Теплоизолированный цилиндр высотой~$2H$ и объемом~$2V$ закрыт снизу теплонепроводящим поршнем. Цилиндр разделен на~два одинаковых отсека теплонепроводящей перегородкой массы~$m$. Перегородка лежит на~круглом выступе в~цилиндре, а~прокладка между ними обеспечивает плотный контакт. Оба отсека заполнены газообразным гелием при~давлении~$p$ и температуре~$T$. К~поршню прикладывают силу, и~он медленно поднимается.
Найдите объем нижнего отсека~$V_0$, когда газ начинает протекать между отсеками.
Найдите температуру~$T_1$ в~верхнем отсеке, когда поршень достигнет перегородки.
Найдите температуру~$T_2$ в~нижнем отсеке прямо перед тем, как поршень достигнет перегородки.
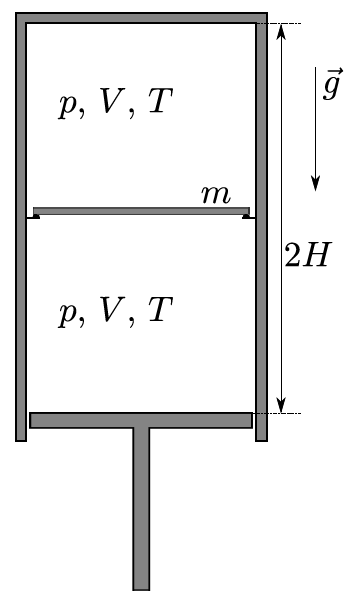
Найдите объем нижнего отсека~$V_0$, когда газ начинает протекать между отсеками.
Ответ: $$ V_{0}=V\left(1+\cfrac{mgH}{pV}\right)^{-3 / 5} $$

Найдите температуру~$T_1$ в~верхнем отсеке, когда поршень достигнет перегородки.
Ответ: $$ T_{1}=\frac{T}{2}\left(\left(1+(1+\cfrac{mgH}{pV})^{3 / 5}\right)^{5 / 3}-\cfrac{mgH}{pV}\right) $$

Найдите температуру~$T_2$ в~нижнем отсеке прямо перед тем, как поршень достигнет перегородки.
Ответ: $$ T_{2}=T\left(1+\left(1+\cfrac{mgH}{pV}\right)^{3 / 5}\right)^{2 / 3} $$
Темы:
T, Термодинамика, 2021, Европейские, Изопроцессы, Перетекание газа